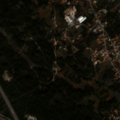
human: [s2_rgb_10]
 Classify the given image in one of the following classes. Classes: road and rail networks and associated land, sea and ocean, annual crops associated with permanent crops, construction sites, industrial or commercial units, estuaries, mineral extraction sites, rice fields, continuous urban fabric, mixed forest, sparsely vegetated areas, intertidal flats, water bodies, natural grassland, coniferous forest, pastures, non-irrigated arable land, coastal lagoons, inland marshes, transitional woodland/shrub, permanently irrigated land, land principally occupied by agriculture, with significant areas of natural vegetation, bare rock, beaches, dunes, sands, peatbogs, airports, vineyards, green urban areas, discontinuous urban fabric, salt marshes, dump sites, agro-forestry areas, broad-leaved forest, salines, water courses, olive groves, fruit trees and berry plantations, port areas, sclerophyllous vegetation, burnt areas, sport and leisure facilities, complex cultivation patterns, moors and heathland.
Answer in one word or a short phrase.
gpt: discontinuous urban fabric, airports, olive groves, land principally occupied by agriculture, with significant areas of natural vegetation, transitional woodland/shrub